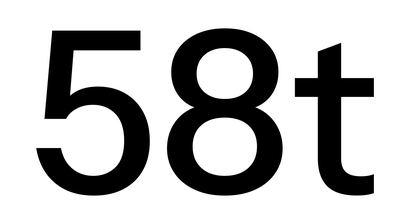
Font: InstrumentSans_Medium